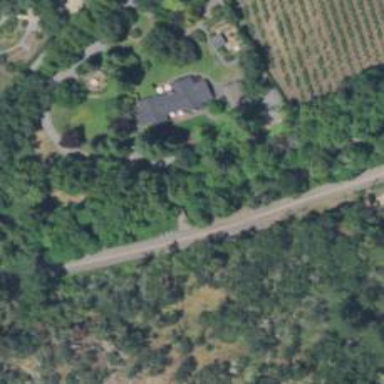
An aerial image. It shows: Driveway that functions as bridge.